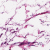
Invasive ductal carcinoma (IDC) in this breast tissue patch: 0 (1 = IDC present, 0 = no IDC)